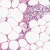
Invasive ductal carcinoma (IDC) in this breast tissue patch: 0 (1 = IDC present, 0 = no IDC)